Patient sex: F
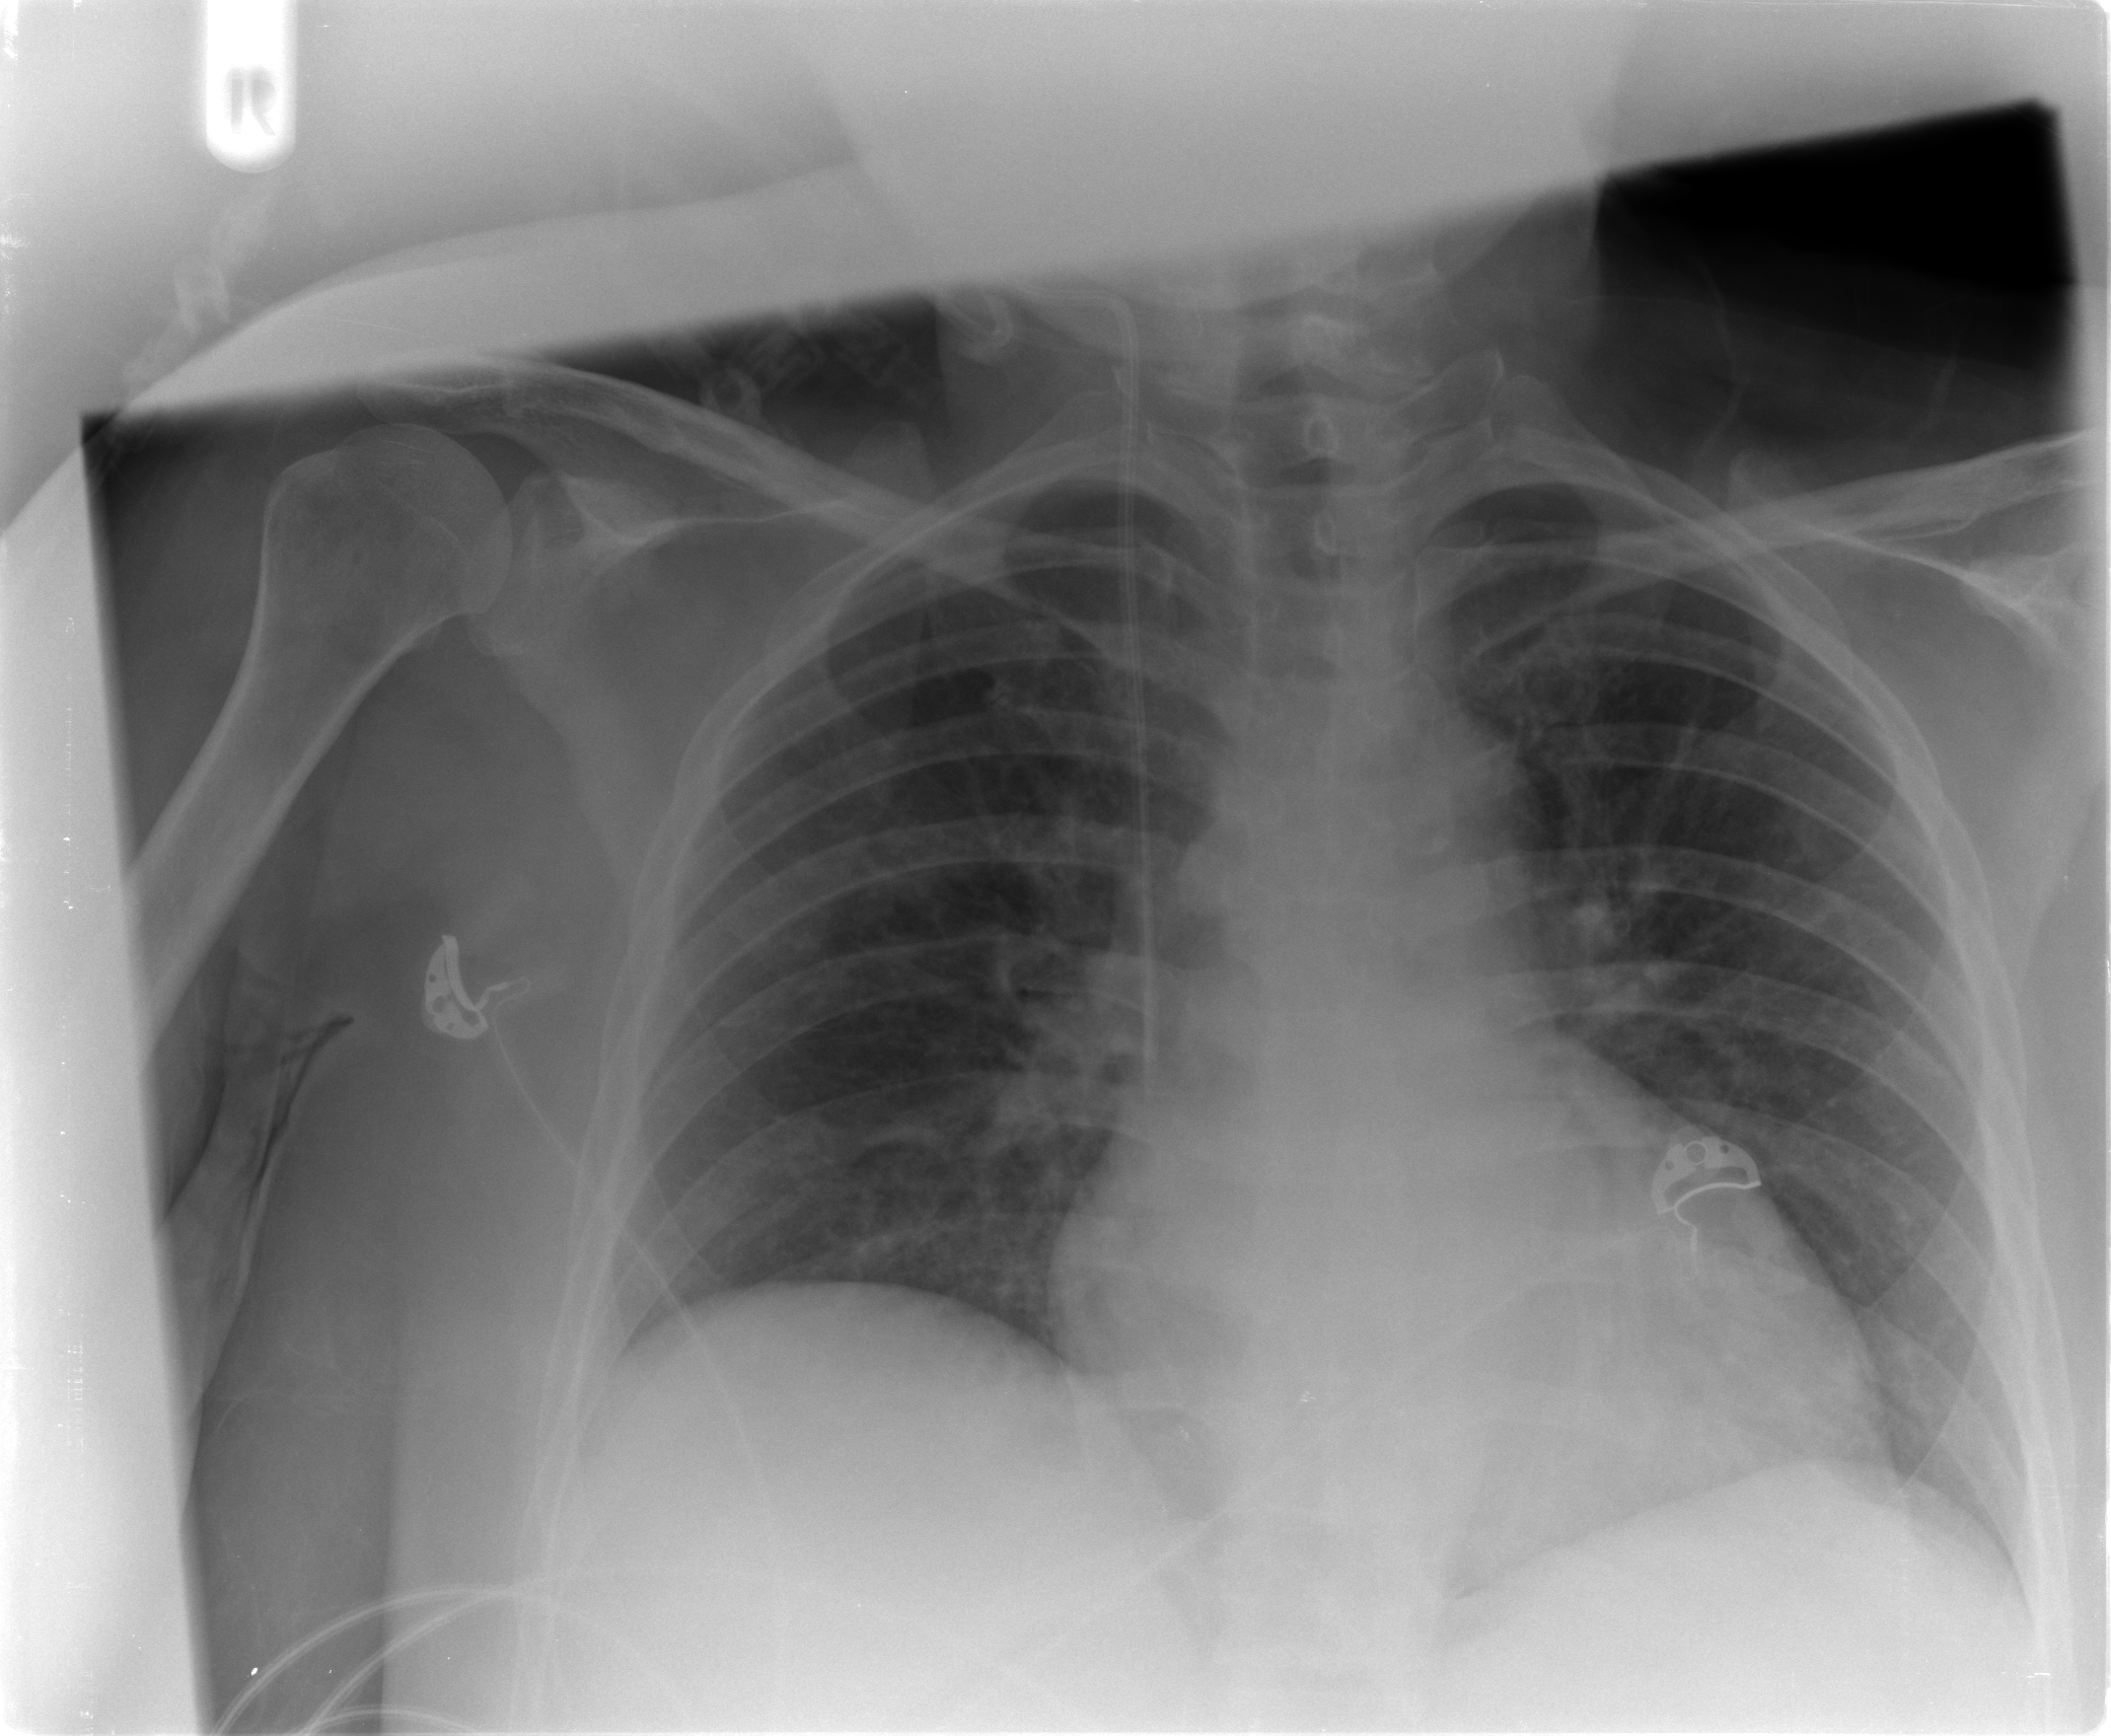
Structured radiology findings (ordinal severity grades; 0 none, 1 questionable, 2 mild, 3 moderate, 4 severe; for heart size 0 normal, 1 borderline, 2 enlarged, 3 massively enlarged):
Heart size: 0
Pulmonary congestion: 2
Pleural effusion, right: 0
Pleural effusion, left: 0
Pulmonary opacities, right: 0
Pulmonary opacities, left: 0
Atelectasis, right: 0
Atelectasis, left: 0